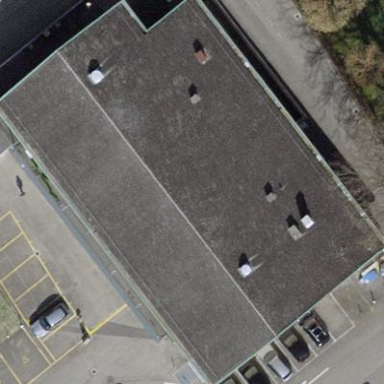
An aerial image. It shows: Public building.